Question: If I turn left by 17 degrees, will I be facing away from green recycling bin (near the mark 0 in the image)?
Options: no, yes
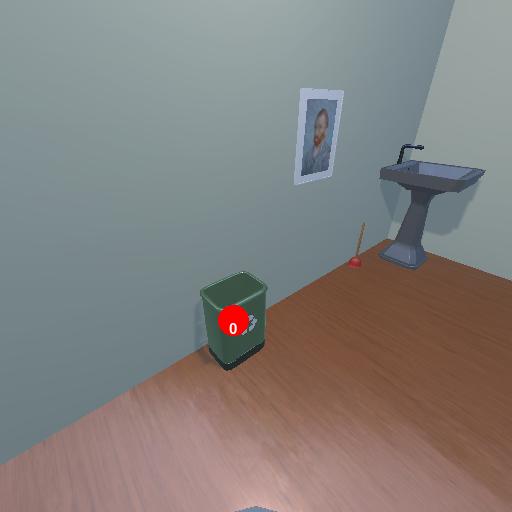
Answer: no